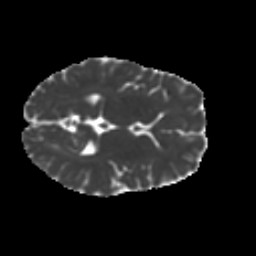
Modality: MD
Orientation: axial
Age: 27
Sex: female
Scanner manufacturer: ge
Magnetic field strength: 3 T
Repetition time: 7.8 s
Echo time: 0.0606 s